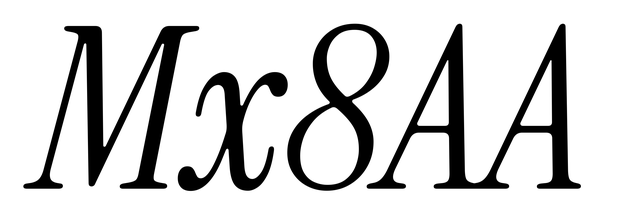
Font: InstrumentSerif-Italic